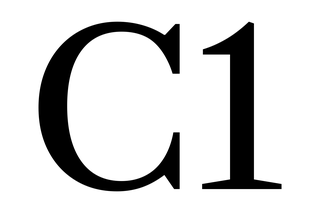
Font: LibreCaslonText_Regular